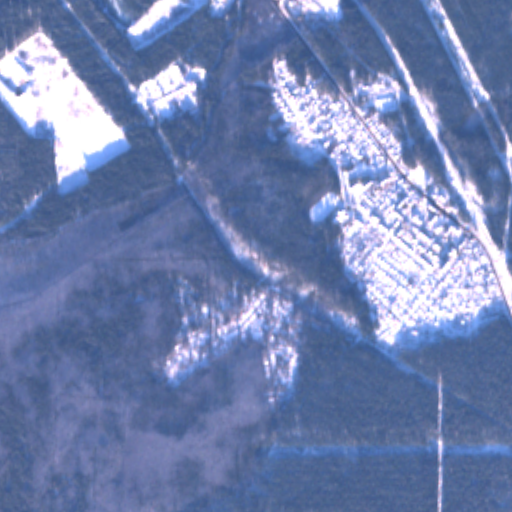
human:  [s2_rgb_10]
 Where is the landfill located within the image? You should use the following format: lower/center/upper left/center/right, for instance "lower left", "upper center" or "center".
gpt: The landfill is located in the upper left of the image.
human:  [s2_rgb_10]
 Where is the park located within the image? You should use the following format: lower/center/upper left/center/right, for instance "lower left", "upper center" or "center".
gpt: The park is located in the upper right of the image.
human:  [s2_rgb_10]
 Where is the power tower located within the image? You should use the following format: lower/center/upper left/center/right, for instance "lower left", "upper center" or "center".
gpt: The power tower is located in the upper right of the image.
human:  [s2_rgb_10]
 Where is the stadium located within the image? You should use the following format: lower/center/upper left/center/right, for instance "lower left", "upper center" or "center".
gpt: The stadium is located in the center of the image.
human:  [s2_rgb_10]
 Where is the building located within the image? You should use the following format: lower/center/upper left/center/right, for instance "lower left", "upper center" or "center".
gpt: There is no building in the image.